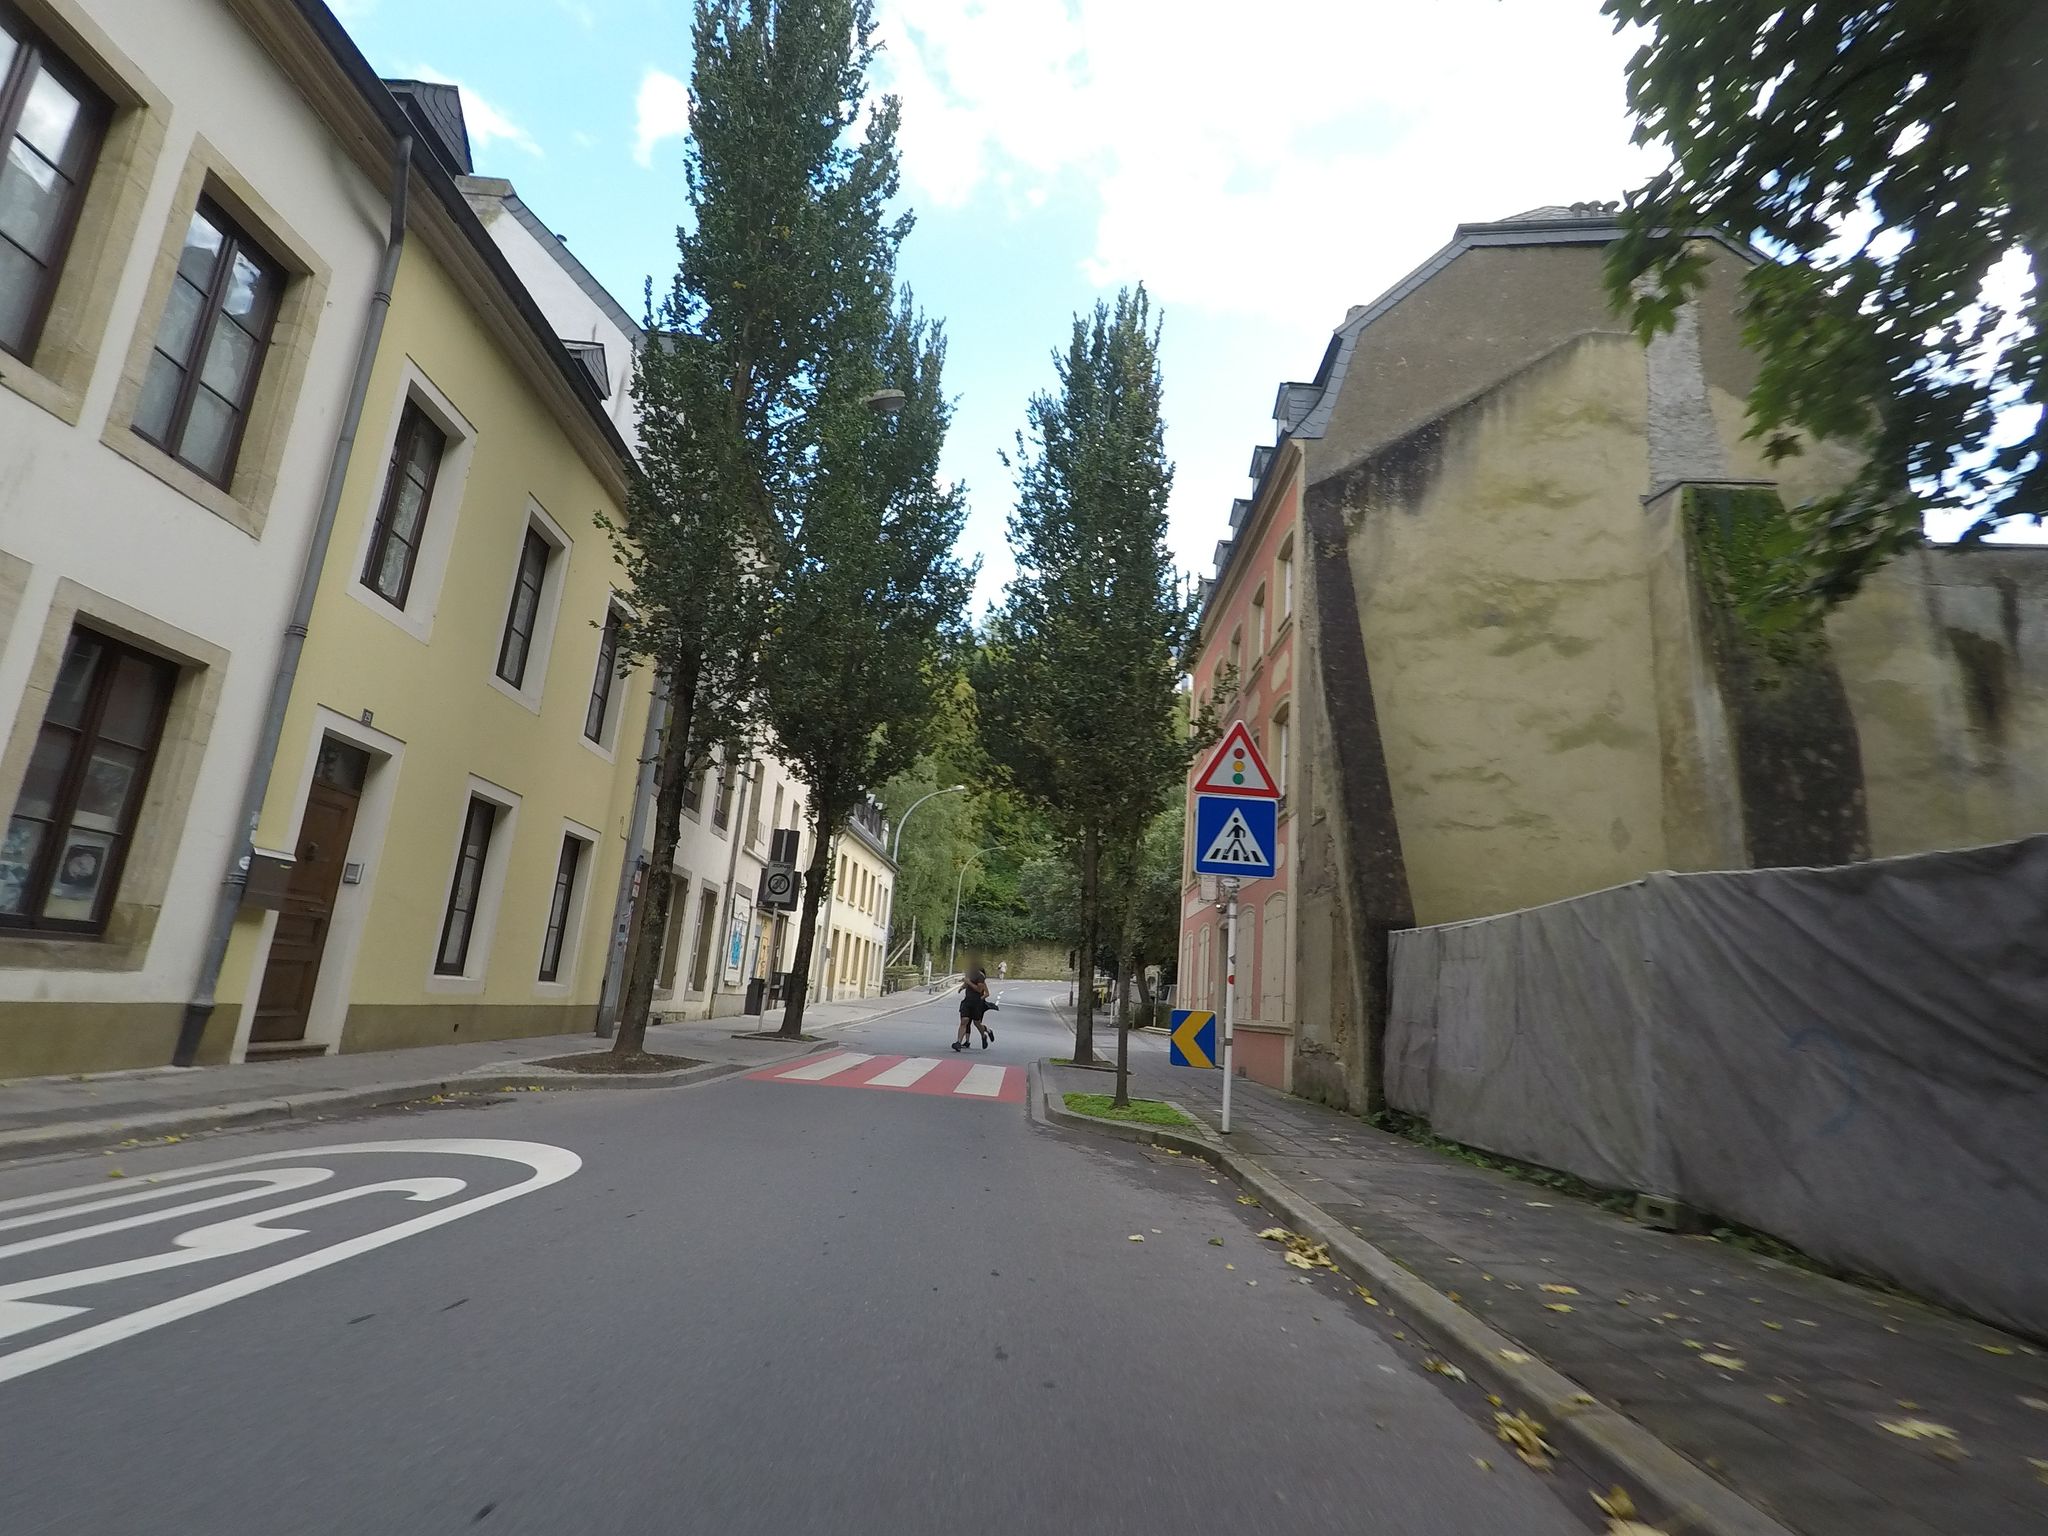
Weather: cloudy
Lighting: day
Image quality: good
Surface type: cycling surface
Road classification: tertiary, residential
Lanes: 2
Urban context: urban centre
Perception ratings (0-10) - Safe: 6.74, Lively: 8.3, Beautiful: 5.84, Boring: 3.19, Depressing: 4.75, Wealthy: 7.94